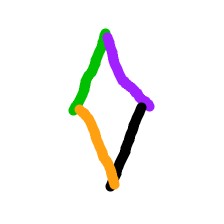
Shape: rhombus